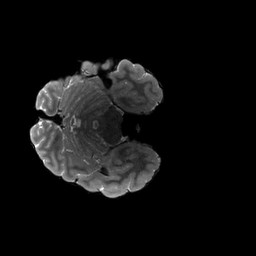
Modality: T2w
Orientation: axial
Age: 20
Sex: male
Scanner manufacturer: siemens
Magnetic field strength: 3 T
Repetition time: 3.2 s
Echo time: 0.564 s